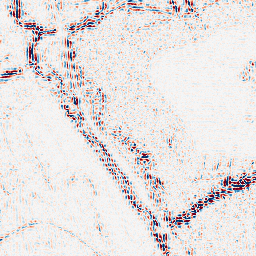
Category: wavelet
Decomposition family: wavelet_dwt
Decomposition parameters: wavelet: sym4
level: 2
Upsampling method: cubic_mitchell
Upsampling parameters: scale: 4
Upsampling scale: 4